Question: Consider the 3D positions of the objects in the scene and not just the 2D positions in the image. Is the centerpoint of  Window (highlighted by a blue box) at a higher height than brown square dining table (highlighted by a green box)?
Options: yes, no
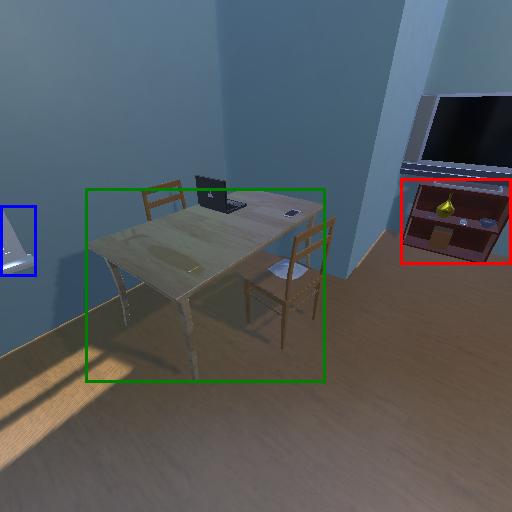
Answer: yes